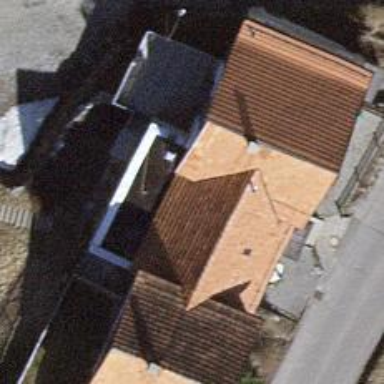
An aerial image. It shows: Restaurant.